Field crop: maize
Growth stage: 2
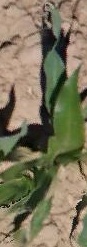
Species: maize